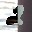
Label: 2